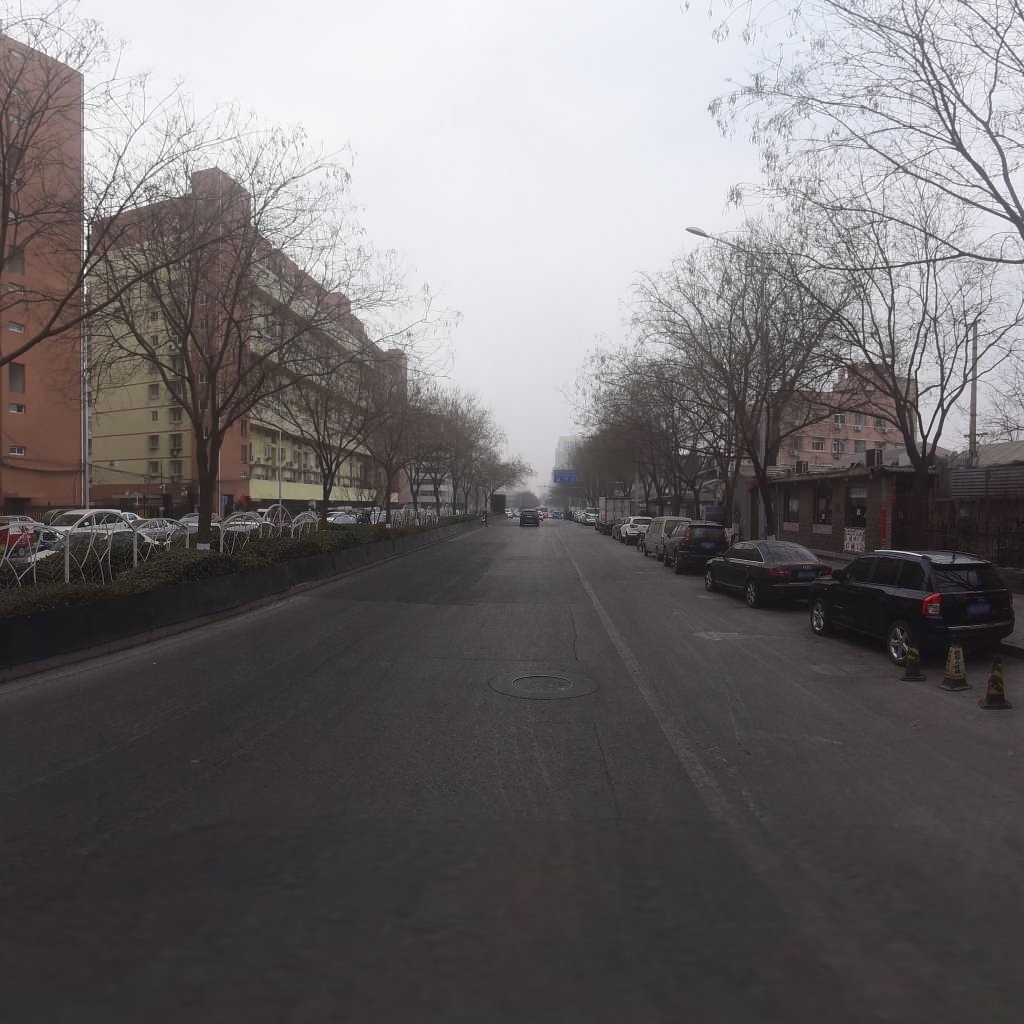
Region: Xicheng
Road damage annotations: longitudinal crack, manhole cover, longitudinal crack